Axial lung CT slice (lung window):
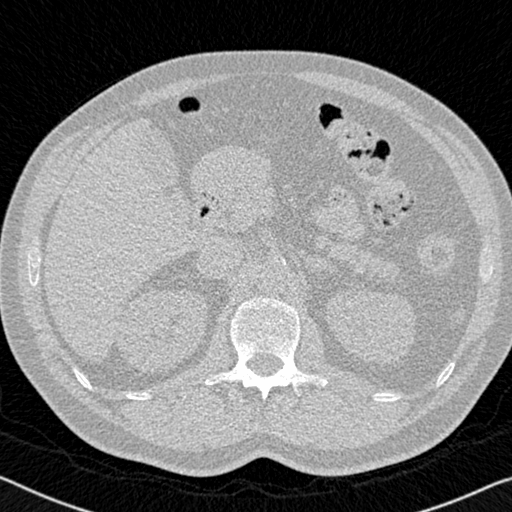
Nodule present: no